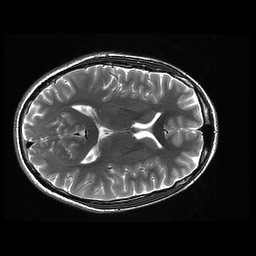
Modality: T2w
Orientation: axial
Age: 20
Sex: male
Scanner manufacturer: ge
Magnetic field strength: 3 T
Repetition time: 4.758 s
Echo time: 0.09974 s